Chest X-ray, AP view. Patient: 44 years old, sex F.
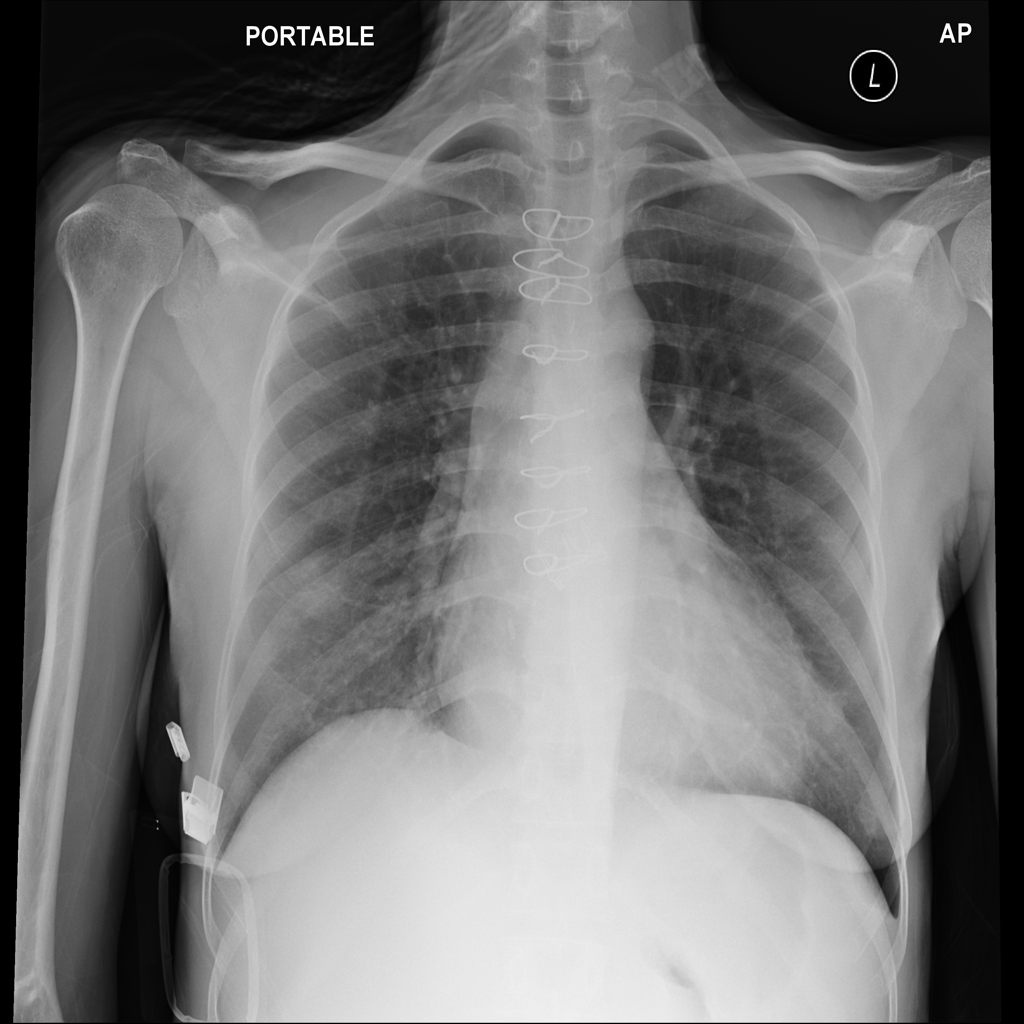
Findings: No Finding